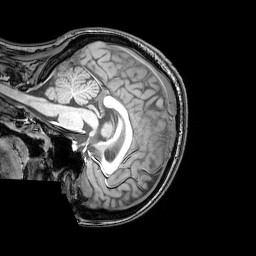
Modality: T1w
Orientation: sagittal
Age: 26
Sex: female
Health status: healthy
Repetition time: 0.081 s
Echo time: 0.037 s